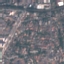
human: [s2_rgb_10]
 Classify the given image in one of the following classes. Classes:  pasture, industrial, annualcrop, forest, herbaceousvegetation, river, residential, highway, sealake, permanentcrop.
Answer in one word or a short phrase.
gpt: Residential